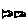
Label: fish